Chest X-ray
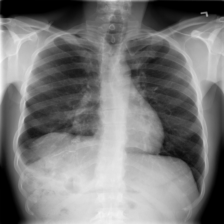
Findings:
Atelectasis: negative
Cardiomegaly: negative
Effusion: negative
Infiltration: positive
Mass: negative
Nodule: negative
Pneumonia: positive
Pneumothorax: negative
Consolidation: negative
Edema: negative
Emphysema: negative
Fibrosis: negative
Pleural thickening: negative
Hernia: negative